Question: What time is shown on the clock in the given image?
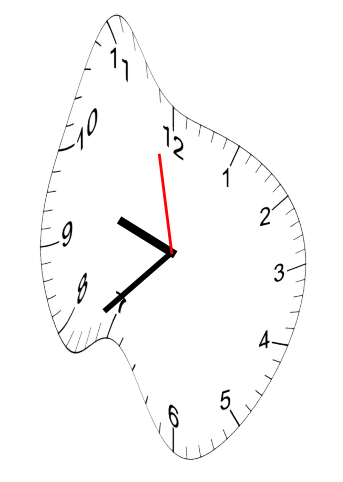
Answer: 09:37:58